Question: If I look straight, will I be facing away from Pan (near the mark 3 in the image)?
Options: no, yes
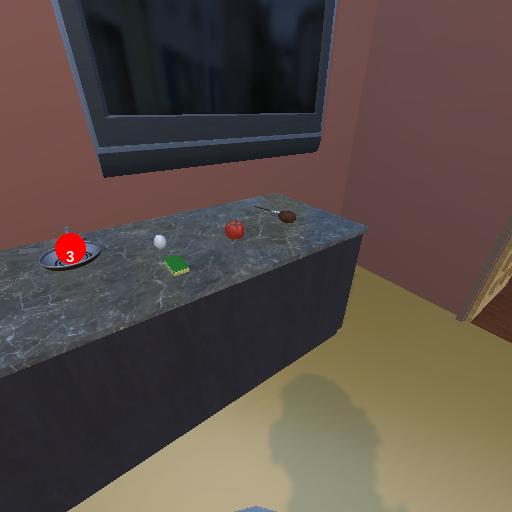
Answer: no